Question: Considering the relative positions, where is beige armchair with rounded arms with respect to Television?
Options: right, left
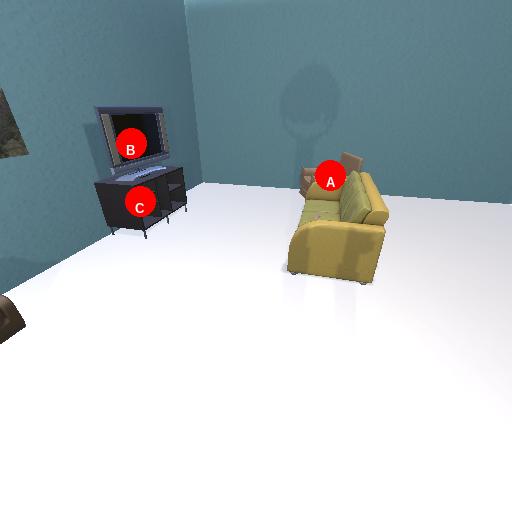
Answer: right